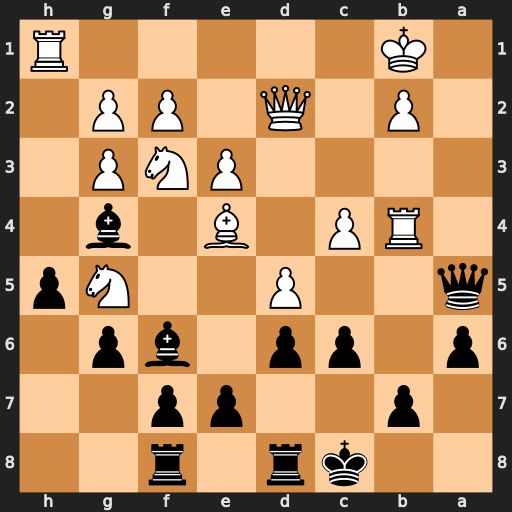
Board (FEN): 2kr1r2/1p2pp2/p1pp1bp1/q2P2Np/1RP1B1b1/4PNP1/1P1Q1PP1/1K5R
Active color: b
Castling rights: -
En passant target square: -
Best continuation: c5 Rb3 Qxd2 Nxd2 Bxg5